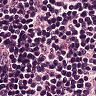
Metastatic tissue present: no